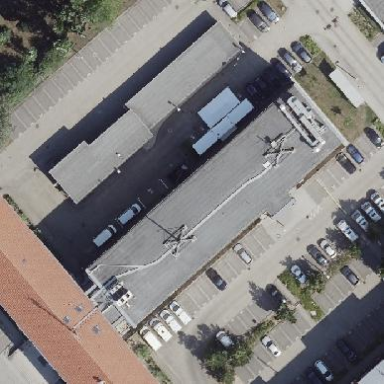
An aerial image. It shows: Office building with hipped roof shape.